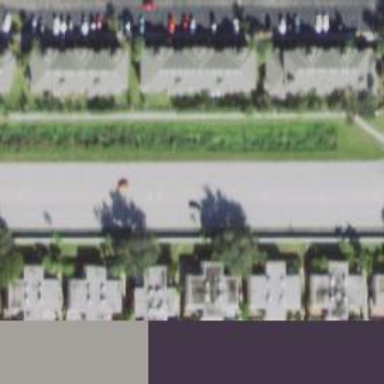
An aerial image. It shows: Tertiary road with separate sidewalk.